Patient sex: M
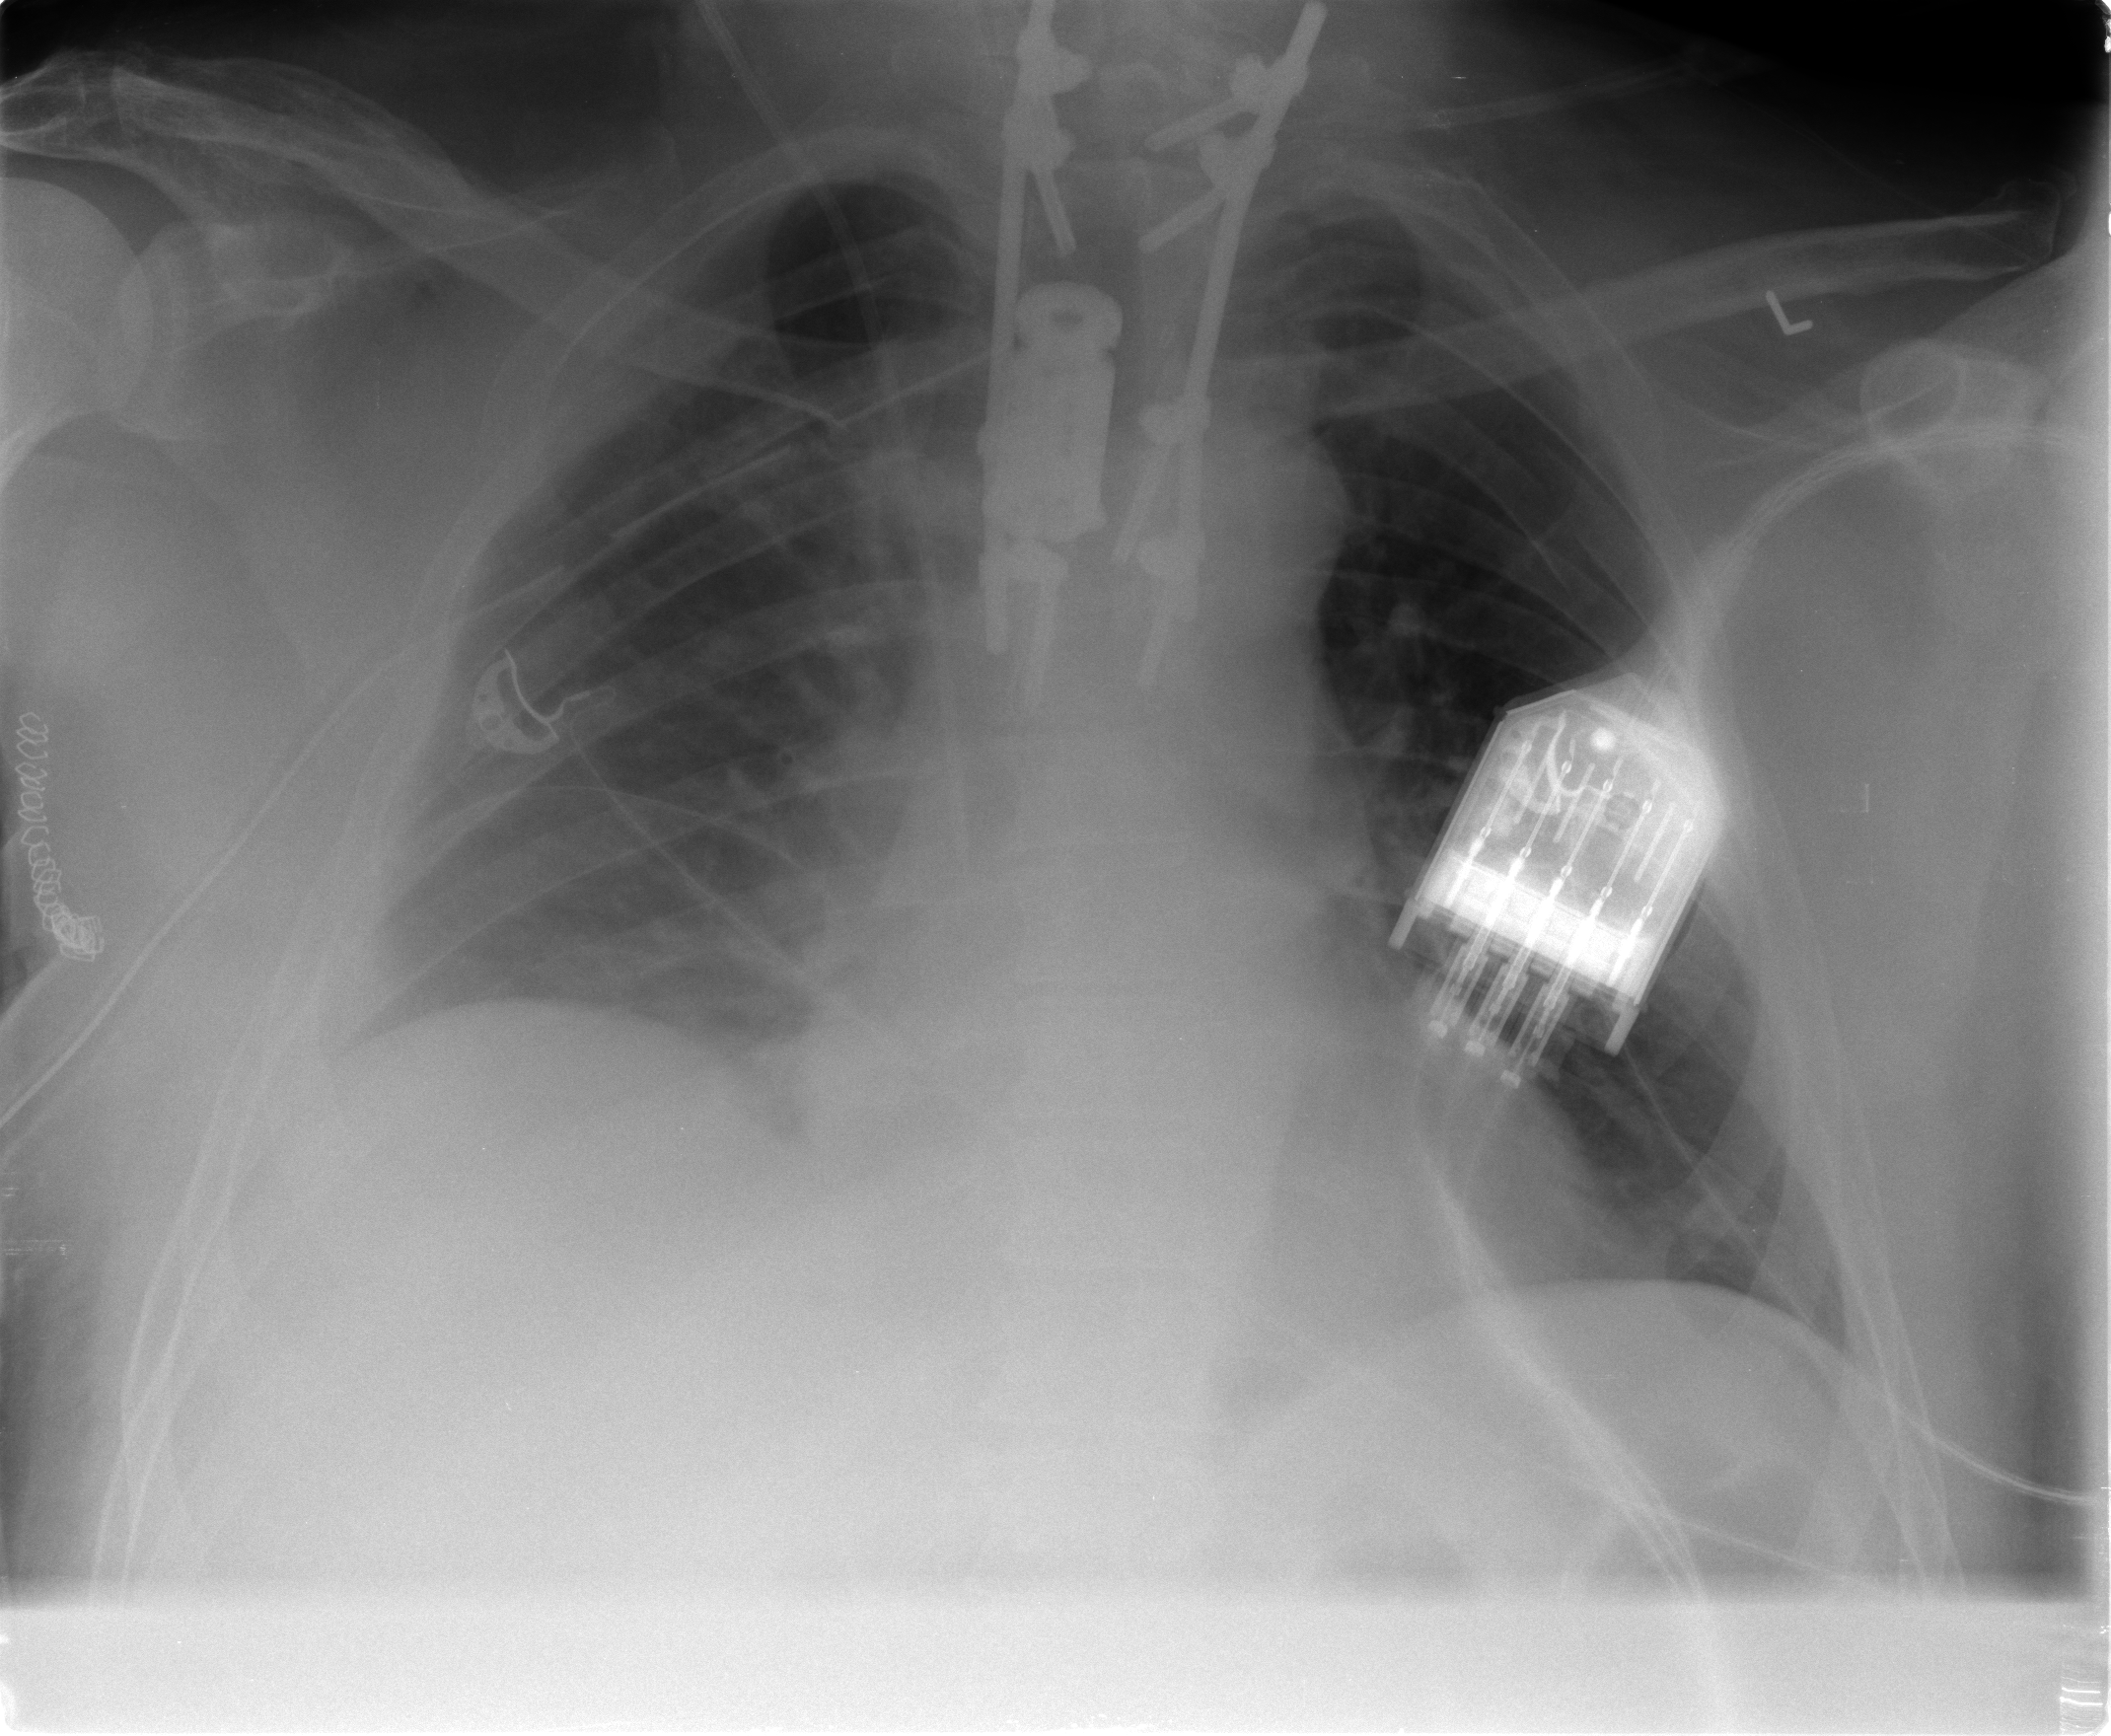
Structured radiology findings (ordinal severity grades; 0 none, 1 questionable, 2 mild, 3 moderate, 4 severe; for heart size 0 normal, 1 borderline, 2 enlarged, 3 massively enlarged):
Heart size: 1
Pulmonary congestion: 2
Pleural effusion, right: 3
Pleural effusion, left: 1
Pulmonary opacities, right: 0
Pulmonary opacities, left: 1
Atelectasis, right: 2
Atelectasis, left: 2